Question: I am using request module to get data from a list of websites then use jsdom to get the DOM and do some stuff.
Some websites are returning weird content (not html).

The data from this image is then passed to jsdom to get the DOM but it passes this error:
'''
TypeError: Cannot read property '$' of undefined
'''
I am not sure why is this happening, i viewed the website and it is generating HTML not the gibberish from the screenshot!!
'''
request({
uri: linkTarget,
method: "GET",
timeout: 120000,
followRedirect: true,
maxRedirects: 5
}, function(error, response, html){
if (!error) {
jsdom.env(html,
["http://code.jquery.com/jquery.js"],
function (errors, window) {
var $ = window.$; // Getting Dom
linkHtml = "";
$('body script').remove();
$('body *').each(function() {
if($(this).text() !== " "){
linkHtml = linkHtml+$(this).text();
}
});
'''
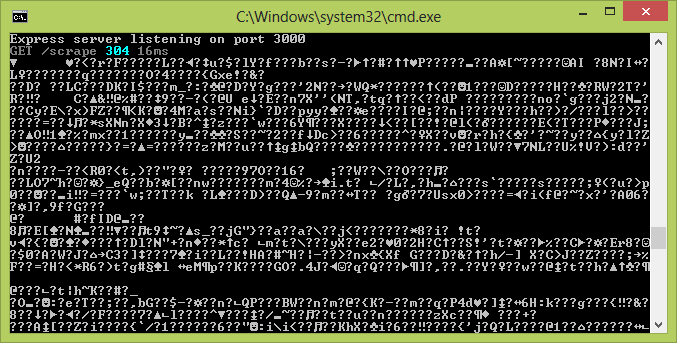
Answer: The content is returned gzipped. <URL>:
'''
var zlib = require('zlib')
, request = require('request');
request(params, function (err, res, buffer) {
if (err) { error(err); }
zlib.gunzip(buffer, function (err, unzipped) {
var result = unzipped.toString();
try {
result = JSON.parse(result);
cb(result);
}
catch (e) {
error(e);
}
});
});
'''